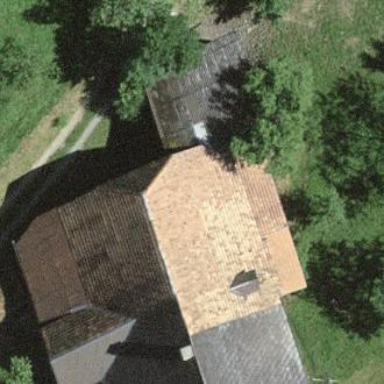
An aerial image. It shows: Farm building.